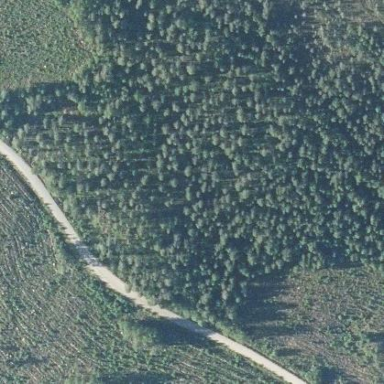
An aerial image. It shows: Forest area.